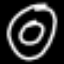
Label: donut